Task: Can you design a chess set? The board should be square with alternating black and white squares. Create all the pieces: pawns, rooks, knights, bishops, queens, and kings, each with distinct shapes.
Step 502:
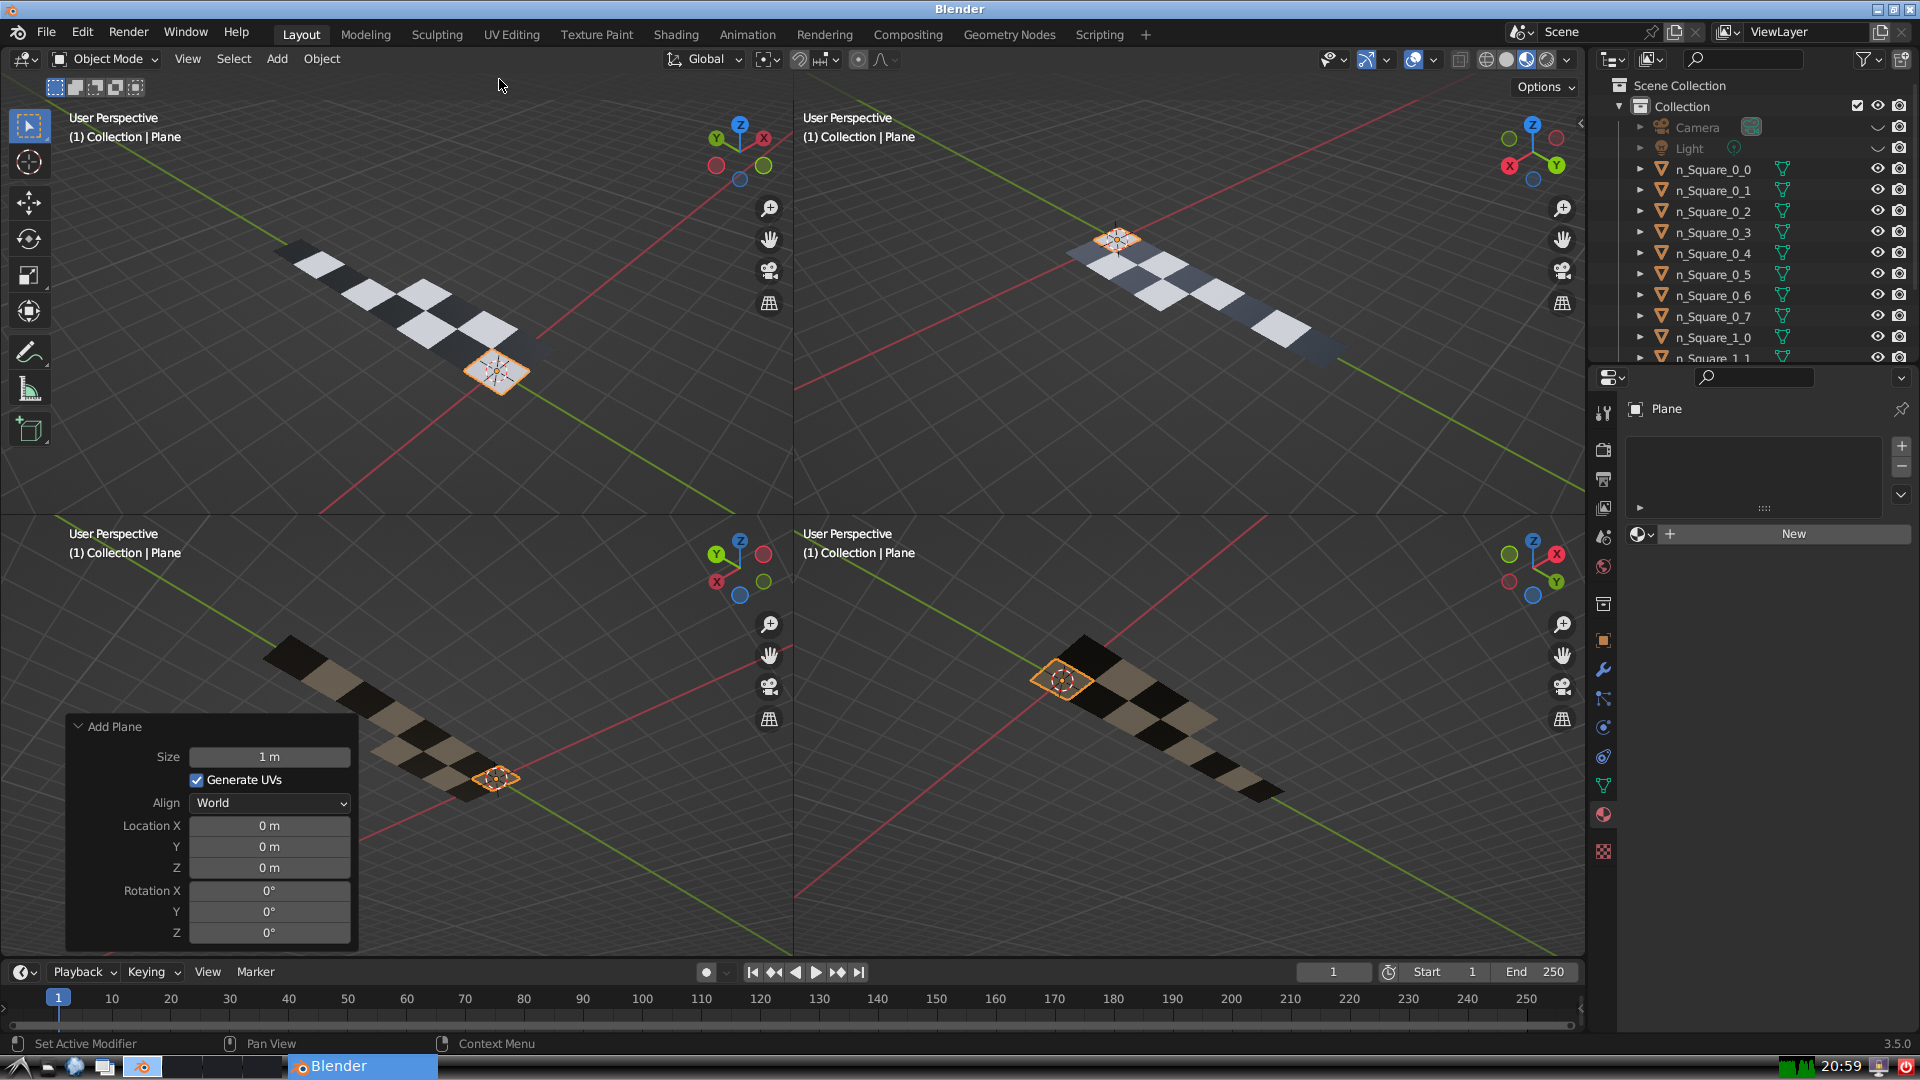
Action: {"mouse_move": [270, 758]}